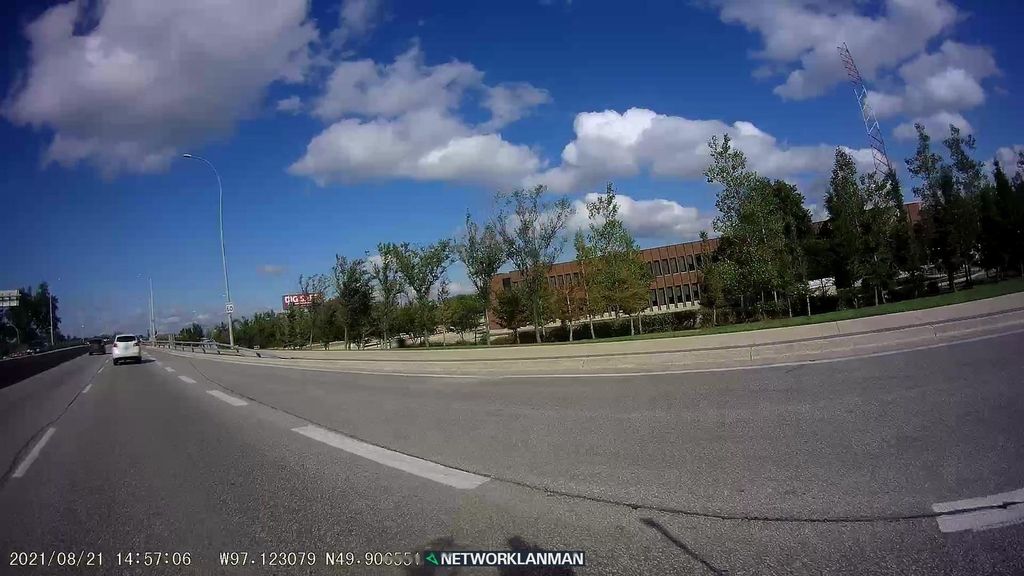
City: winnipeg